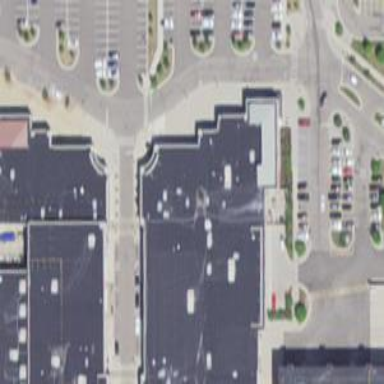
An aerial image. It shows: Mall building.